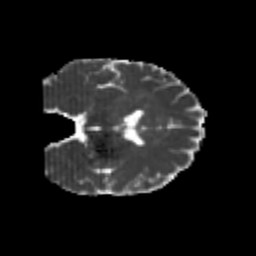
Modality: MD
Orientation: coronal
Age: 24
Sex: female
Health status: healthy
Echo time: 0.074 s